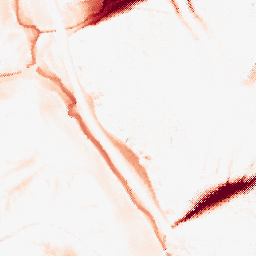
Category: morphological
Decomposition family: tophat
Decomposition parameters: size: 20
mode: black
Upsampling method: regularized
Upsampling parameters: scale: 4
lambda_reg: 0.1
Upsampling scale: 4